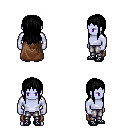
a pixel art fantasy rpg character, male body template, dark elf, purple skin, brown cape, metal pants, black unkempt hairstyle, ghillies, four views (front, back, left, right), 2x2 character sprite sheet, small pixel art, hard edges, no anti-aliasing